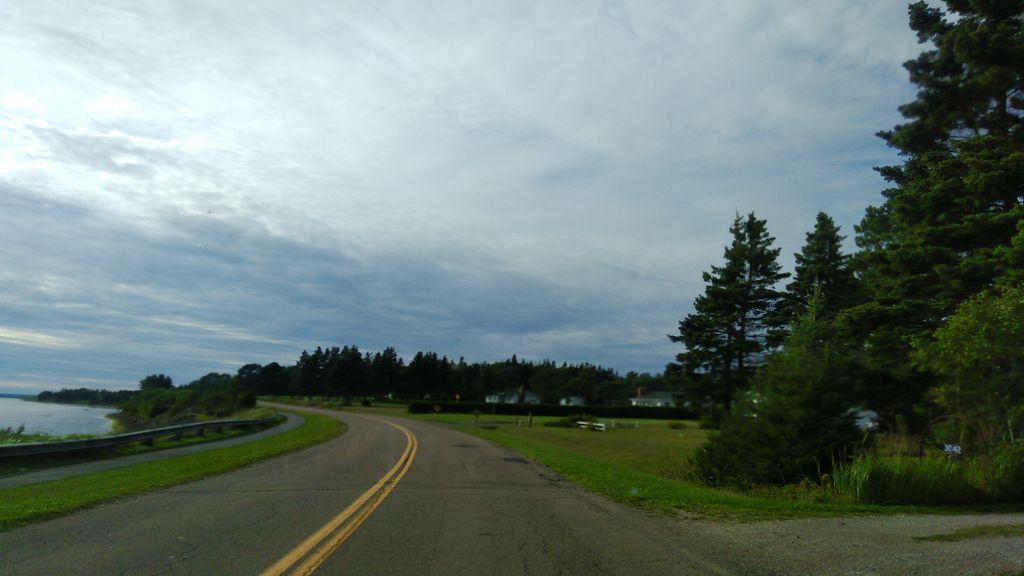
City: charlottetown